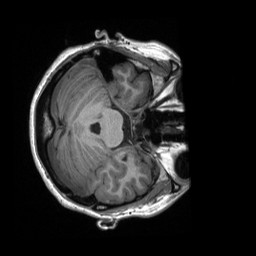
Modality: T1w
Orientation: axial
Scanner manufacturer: siemens
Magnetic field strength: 3 T
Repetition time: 2.3 s
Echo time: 0.00232 s